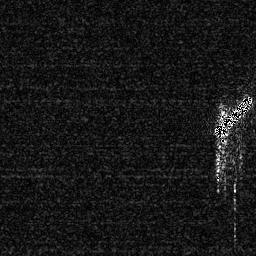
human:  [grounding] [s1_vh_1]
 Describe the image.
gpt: In the satellite image, there is  <ref>1 large ship </ref> <box>[[81, 35, 98, 56, 0]]</box> located at right.